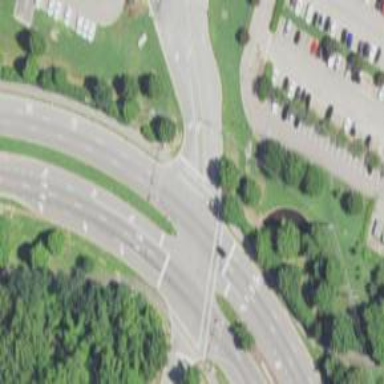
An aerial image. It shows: Marked crossing on asphalt cycleway road.